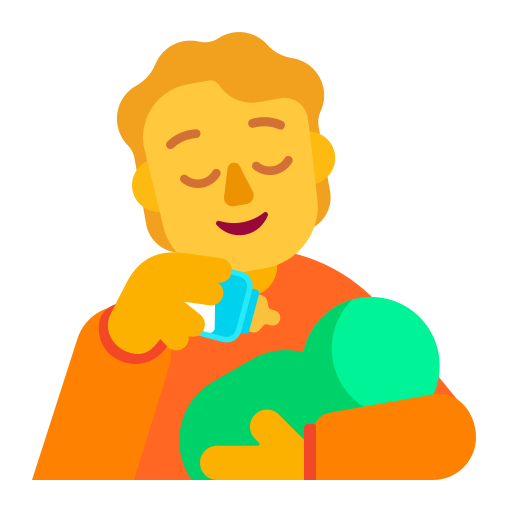
person feeding baby flat default